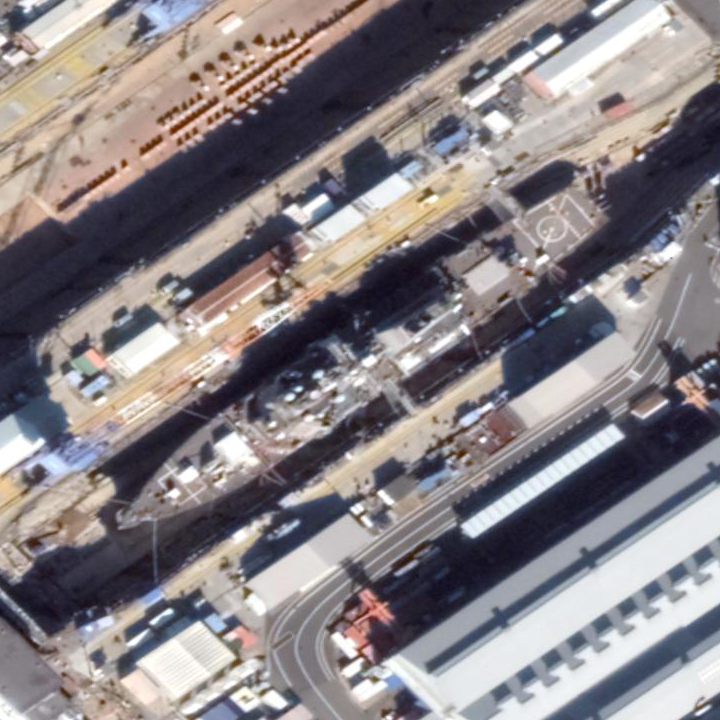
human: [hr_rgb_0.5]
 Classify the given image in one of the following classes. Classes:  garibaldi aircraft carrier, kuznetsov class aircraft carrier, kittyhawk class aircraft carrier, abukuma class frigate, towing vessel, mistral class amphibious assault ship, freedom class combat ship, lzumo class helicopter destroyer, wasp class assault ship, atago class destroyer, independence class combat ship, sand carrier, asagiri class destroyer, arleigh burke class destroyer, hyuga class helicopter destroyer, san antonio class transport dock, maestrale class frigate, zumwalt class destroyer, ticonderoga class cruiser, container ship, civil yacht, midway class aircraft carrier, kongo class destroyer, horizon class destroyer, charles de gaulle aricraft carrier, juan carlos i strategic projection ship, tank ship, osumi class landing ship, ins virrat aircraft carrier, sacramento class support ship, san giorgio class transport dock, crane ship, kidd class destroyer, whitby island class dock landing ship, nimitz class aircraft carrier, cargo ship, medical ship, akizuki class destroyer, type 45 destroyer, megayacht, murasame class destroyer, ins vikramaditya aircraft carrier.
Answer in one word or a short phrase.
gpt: Arleigh Burke class destroyer